Question: ok, my file have this structure.
'''
<system.serviceModel>
<services>
<service name="ManyaWCF.ServiceManya" behaviorConfiguration="ServiceBehaviour">
<!-- Service Endpoints -->
<!-- Unless fully qualified, address is relative to base address supplied above -->
<endpoint address="" binding="webHttpBinding" contract="ManyaWCF.IServiceManya" behaviorConfiguration="web">
<!--
Upon deployment, the following identity element should be removed or replaced to reflect the
identity under which the deployed service runs. If removed, WCF will infer an appropriate identity
automatically.
-->
</endpoint>
</service>
</services>
<behaviors>
<serviceBehaviors>
<behavior name="ServiceBehaviour">
<!-- To avoid disclosing metadata information, set the value below to false and remove the metadata endpoint above before deployment -->
<serviceMetadata httpGetEnabled="true" />
<!-- To receive exception details in faults for debugging purposes, set the value below to true. Set to false before deployment to avoid disclosing exception information -->
<serviceDebug includeExceptionDetailInFaults="false" />
</behavior>
</serviceBehaviors>
<endpointBehaviors>
<behavior name="web">
<webHttp />
</behavior>
</endpointBehaviors>
</behaviors>
<serviceHostingEnvironment multipleSiteBindingsEnabled="true" />
</system.serviceModel>
'''
i got the same web.config in other wcf and worked like a champ, ofc with different folders and files.
my folder structure is the following.

When i try to play it i get this,
'''
Service
This is a Windows ©️ Communication Foundation.
The metadata publishing for this service is currently disabled.
If you access the service, you can enable metadata publishing by completing the following steps to modify the configuration file or web application:
1. Create the following service behavior configuration, or add the item to a configuration <serviceMetadata> existing service behavior:
<behaviors>
<serviceBehaviors>
<behavior name="MyServiceTypeBehaviors">
httpGetEnabled="true" <serviceMetadata />
</ Behavior>
</ ServiceBehaviors>
</ Behaviors>
2. Add the behavior configuration to the service:
name="MyNamespace.MyServiceType" <service behaviorConfiguration="MyServiceTypeBehaviors">
Note: The service name must match the name of the configuration for the service implementation.
3. Add the following to end service configuration:
binding="mexHttpBinding" contract="IMetadataExchange" <endpoint address="mex" />
Note: the service must have an http base address to add this.
Here is an example of a service configuration file with metadata publishing enabled:
<configuration>
<system.serviceModel>
<services>
<! - Note: the service name must match the name of the configuration for the service implementation. ->
name="MyNamespace.MyServiceType" <service behaviorConfiguration="MyServiceTypeBehaviors">
<! - Add the following end. ->
<! - Note: the service must have an http base address to add this. ->
binding="mexHttpBinding" contract="IMetadataExchange" <endpoint address="mex" />
</ Service>
</ Services>
<behaviors>
<serviceBehaviors>
<behavior name="MyServiceTypeBehaviors">
<! - Add the following item to the service behavior configuration. ->
httpGetEnabled="true" <serviceMetadata />
</ Behavior>
</ ServiceBehaviors>
</ Behaviors>
</ System.serviceModel>
</ Configuration>
For more information about publishing metadata, see the following documentation: http://go.microsoft.com/fwlink/?LinkId=65455 (may be in English).
'''
so, i only did 1 wcf and worked fine with same web.conif. My luck of exp and knowledge about this is killing me.
Any clue?
Thx in advance.
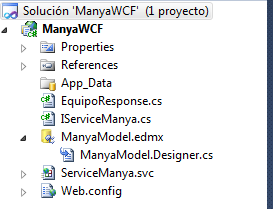
Answer: As far as I know, you only need the endpoint with the 'mexHttpBinding' if you want to expose the WSDL to clients. Visual Studio (or wcfutil.exe) needs the WSDL description to create the webservice client classes.
After these webservice client classes are created, you shouldn't need to expose the WSDL anymore.
The '<service>' element in your configuration file should look like this:
'''
<service name="ManyaWCF.ServiceManya" behaviorConfiguration="ServiceBehaviour">
<endpoint address="" binding="webHttpBinding"
contract="ManyaWCF.IServiceManya" behaviorConfiguration="web" />
<endpoint address="mex" binding="mexHttpBinding"
contract="IMetadataExchange" />
</service>
'''